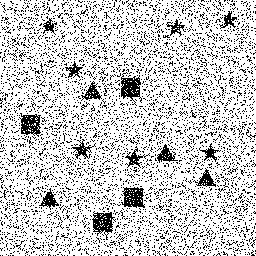
Squares: 4
Triangles: 4
Stars: 7
Total shapes: 15